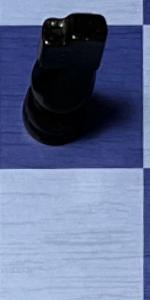
Label: Empty